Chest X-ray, PA view. Patient: 54 years old, sex M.
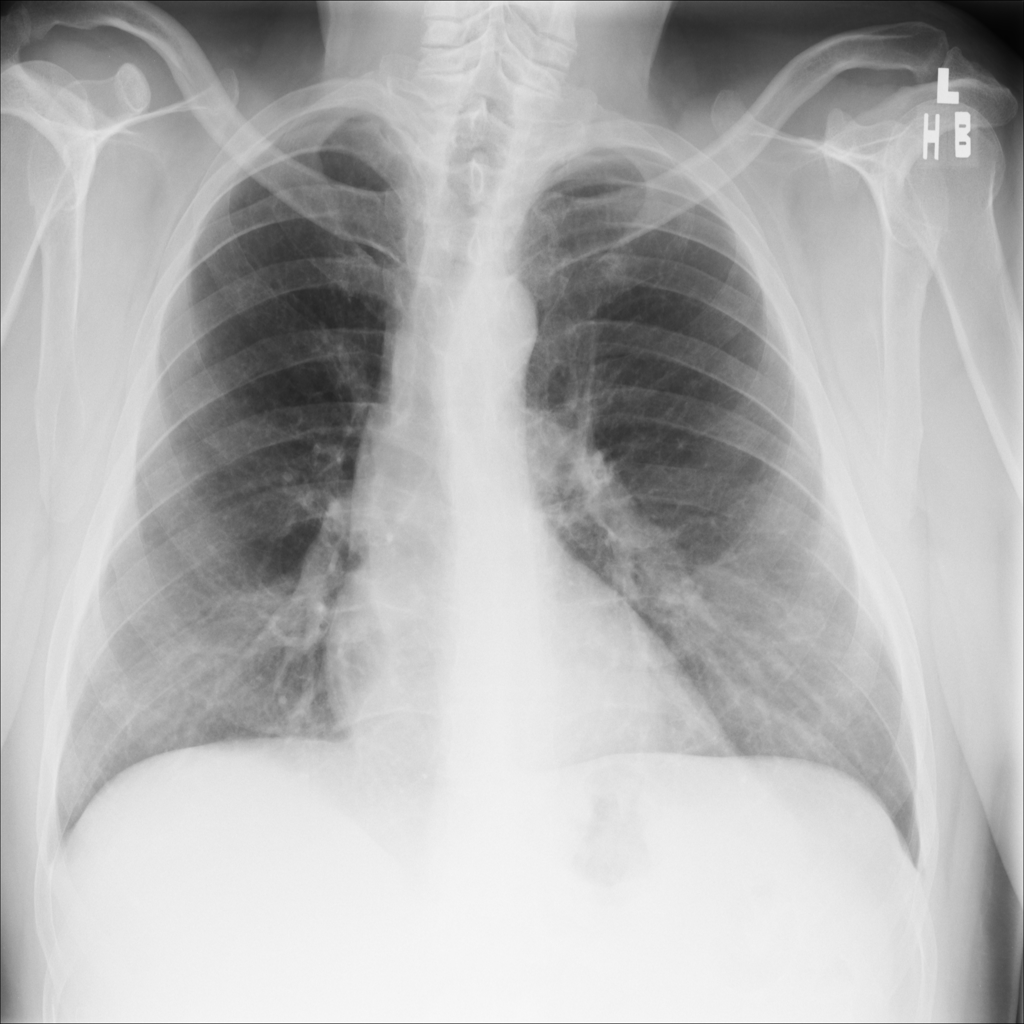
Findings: No Finding